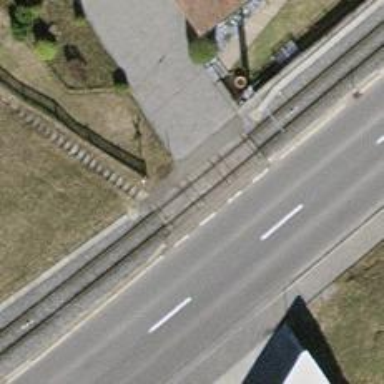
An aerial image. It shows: Railway level crossing.